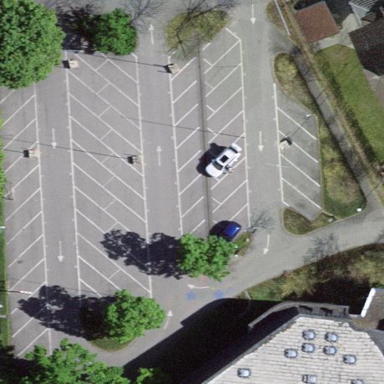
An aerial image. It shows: Parking area with surface.